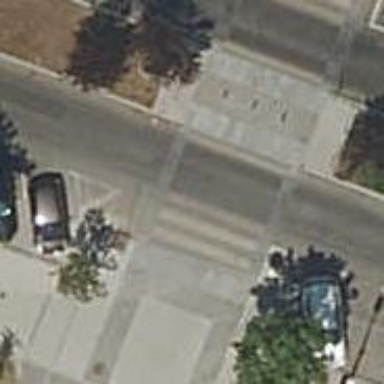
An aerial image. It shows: Zebra crossing on the road.